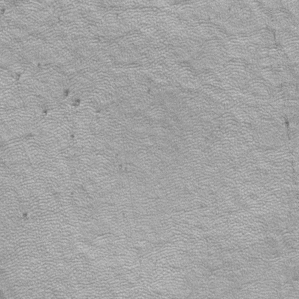
Label: frost